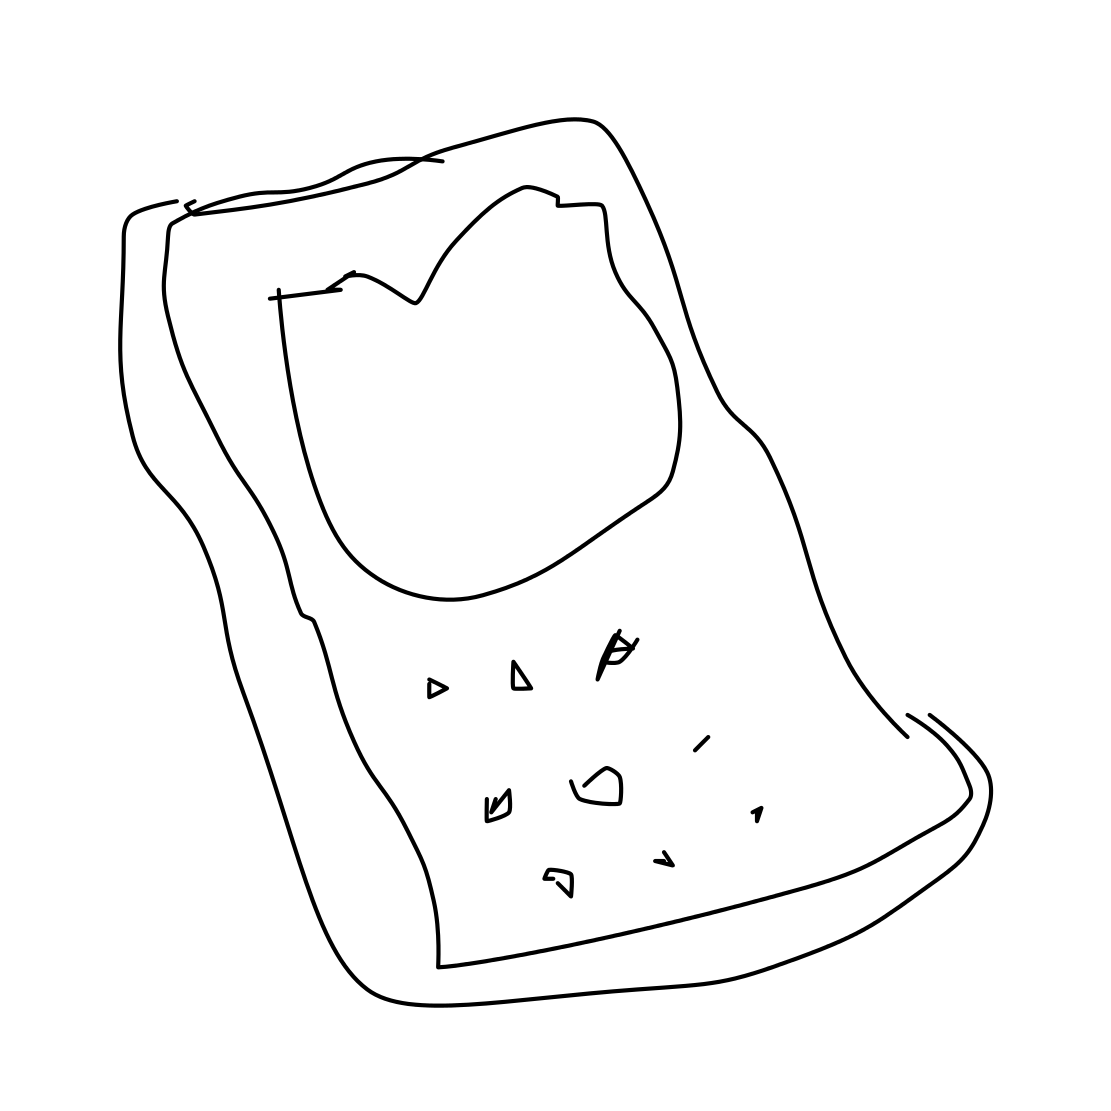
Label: cell phone